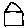
Label: house